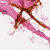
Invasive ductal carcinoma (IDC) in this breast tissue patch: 0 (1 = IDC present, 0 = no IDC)